Field crop: tomato
Growth stage: 1
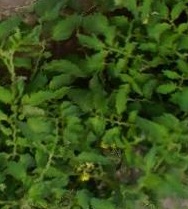
Species: tomato